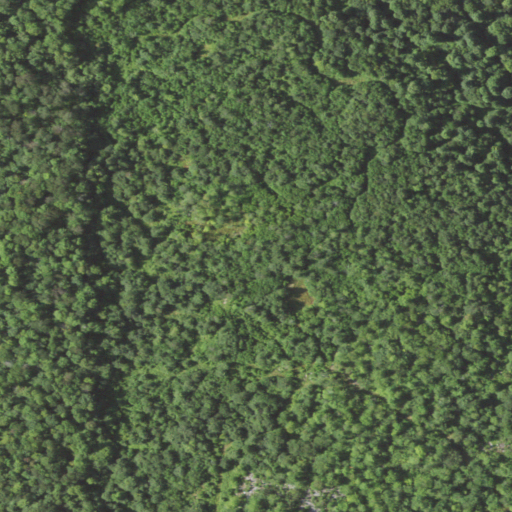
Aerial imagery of ridge(s) in Pennsylvania named Briskey Mountain containing deciduous forest, mixed forest, and shrub